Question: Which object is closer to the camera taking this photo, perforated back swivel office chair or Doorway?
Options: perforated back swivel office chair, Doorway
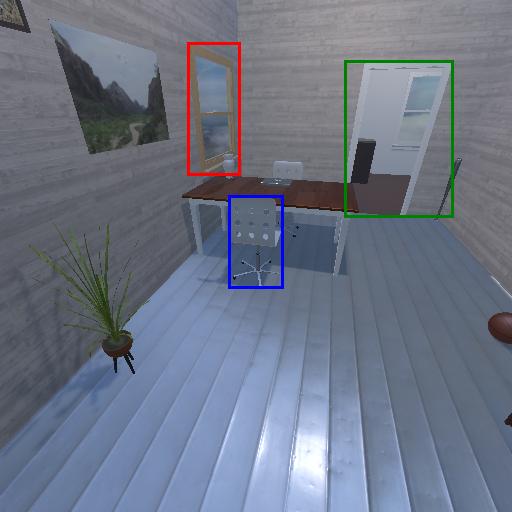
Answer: perforated back swivel office chair